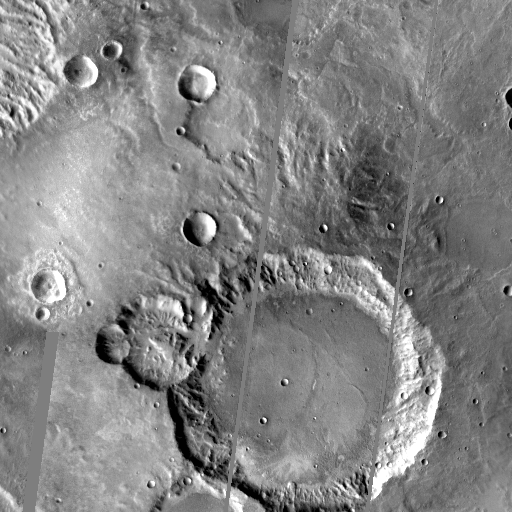
Crater classes present: Background, Other, Buried